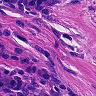
Metastatic tissue present: no